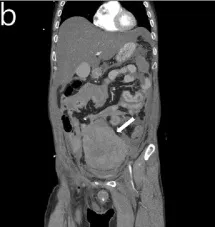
Initial contrast-enhanced coronal image showing the perirectal hematoma with hemoperitoneum.
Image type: radiology (ct)